Question: As you see the picture, The pagination comes right next to the content.
How can I start it at new line? I mean the bottom of content.
'''
<% @communities.each do |community| %>
<%= render 'communities/community', :community => community %>
<% end %>
<div class='pagination-centered'>
<%= paginate @communities, :window => 4, :outer_window => 5, :left => 2, :right => 2 %>
</div>
'''

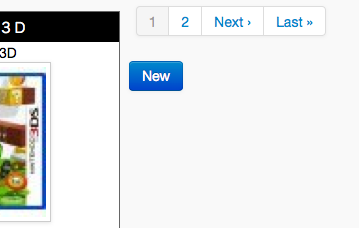
Answer: Apparently, your communities container uses 'float:left'.
you should use 'clear:both' for pagination containger